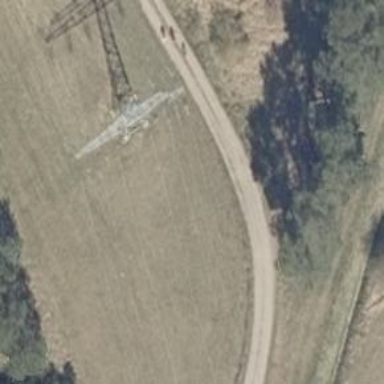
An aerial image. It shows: Power tower.